Question: '''
Device: HTC One mini
Android OS: 4.3
app minSdkVersion="8"
app targetSdkVersion="11"
'''
I'm building apps for old Android 2.2 phones and higher and have duplicated my menu into a popup window in case newer Androids have issues with it. The black bar bellow shows the lone menu button on a specific device (HTC One mini), but my benefactors want it removed/hidden from the final version.
I wish to keep using the phisical menu button normally on older phones, so it would be best to disable it for specific OS versions or models of phones.
How do you hide/remove the useless bottom black bar? Preferably without raising the targetSdkVersion?

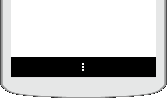
Answer: > How do you hide/remove the useless bottom black bar?
<URL>.
> Preferably without raising the targetSdkVersion?
Chop the bottom portion of the phone off with a very sharp axe. Note that this may void your warranty on the phone.